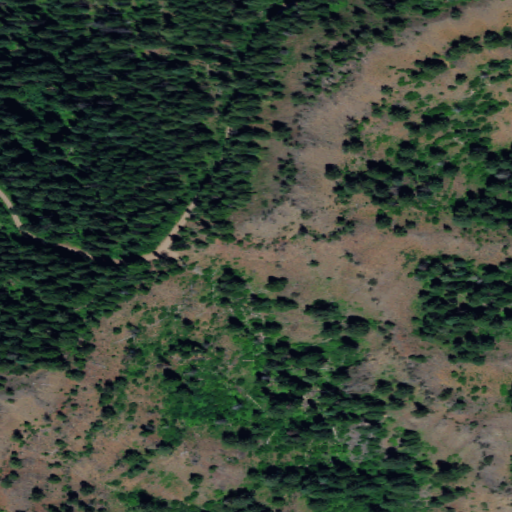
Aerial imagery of gap in Washington named Little Saddle containing evergreen forest and grassland